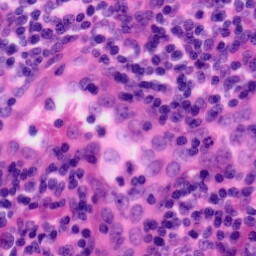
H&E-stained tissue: Tonsil